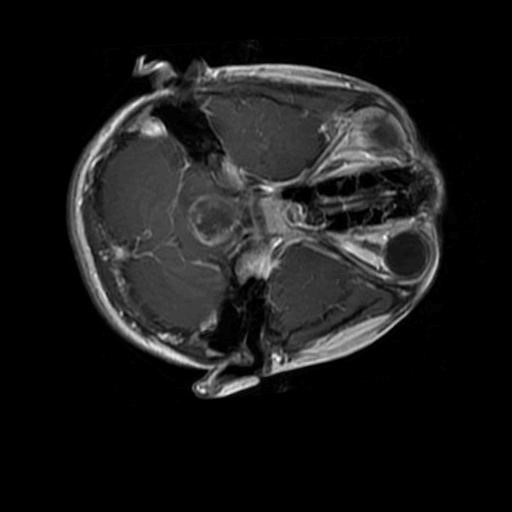
Label: brain_glioma